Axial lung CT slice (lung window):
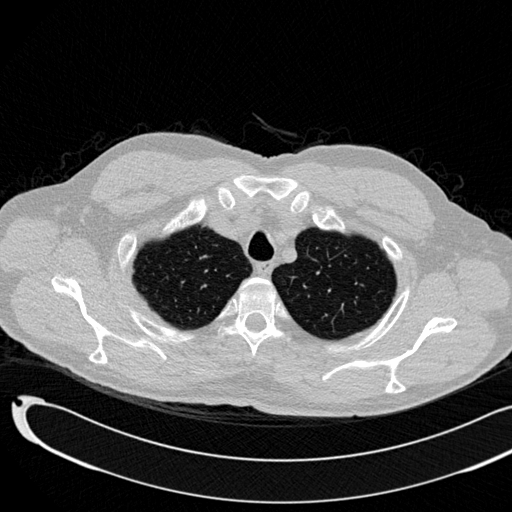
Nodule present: no